Field crop: maize
Growth stage: 2
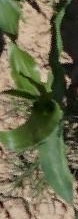
Species: maize